Question: I have a process that occur every 30 days but can take few days.
How can I differentiate between each iteration in order to sum the output of the process?
for Example

the output I except is
| Name | Date | amount | iteration (optional) |
| ---- | ---- | ------ | -------------------- |
| Sophia Liu | 2016-01-01 | 4 | 1 |
| Sophia Liu | 2016-02-01 | 5 | 2 |
| Nikki Leith | 2016-01-02 | 5 | 1 |
| Nikki Leith | 2016-02-01 | 10 | 2 |
I tried using lag function on the date filed and using the difference between that column and the date column.
'''
WITH base AS
(SELECT 'Sophia Liu' as name, DATE '2016-01-01' as date, 3 as amount
UNION ALL SELECT 'Sophia Liu', DATE '2016-01-02', 1
UNION ALL SELECT 'Sophia Liu', DATE '2016-02-01', 3
UNION ALL SELECT 'Sophia Liu', DATE '2016-02-02', 2
UNION ALL SELECT 'Nikki Leith', DATE '2016-01-02', 5
UNION ALL SELECT 'Nikki Leith', DATE '2016-02-01', 5
UNION ALL SELECT 'Nikki Leith', DATE '2016-02-02', 3
UNION ALL SELECT 'Nikki Leith', DATE '2016-02-03', 1
UNION ALL SELECT 'Nikki Leith', DATE '2016-02-04', 1)
select
name
,date
,lag(date) over (partition by name order by date) as lag_func
,date_diff(date,lag(date) over (partition by name order by date),day) date_differacne
,case when date_diff(date,lag(date) over (partition by name order by date),day) >= 10
or date_diff(date,lag(date) over (partition by name order by date),day) is null then true else false end as new_iteration
,amount
from base
'''
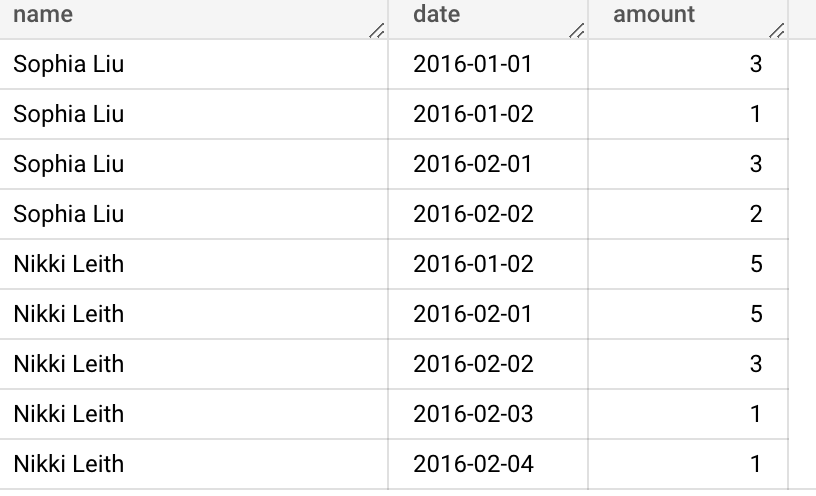
Answer: After your clarification and looking at what's actually in your SQL code. I'm guessing you are looking for a solution to what's called a gaps and islands problem. That is, you want to identify the "islands" of activity and sum the amount for each iteration or island. Taking your example you can first identify the start of a new session (or "gap") and then use that to create a unique iteration ("island") identifier for each user. You can then use that identifier to perform a 'SUM()'.
'''
gaps as (
select
name,
date,
amount,
if(date_diff(date, lag(date,1) over(partition by name order by date), DAY) >= 10, 1, 0) new_iteration
from base
),
islands as (
select
*,
1 + sum(new_iteration) over(partition by name order by date) iteration_id
from gaps
)
select
*,
sum(amount) over(partition by name, iteration_id) iteration_amount
from islands
'''
---
Sounds like you just need a 'RANK()' to count the iterations in your window functions. Depending on your need you can then sum cumulative or total amounts in a similar window function. Something like this:
'''
select
name
,date
,rank() over (partition by name order by date) as iteration
,sum(amount) over (partition by name order by date) as cumulative_amount
,sum(amount) over (partition by name) as total_amount
,amount
from base
'''